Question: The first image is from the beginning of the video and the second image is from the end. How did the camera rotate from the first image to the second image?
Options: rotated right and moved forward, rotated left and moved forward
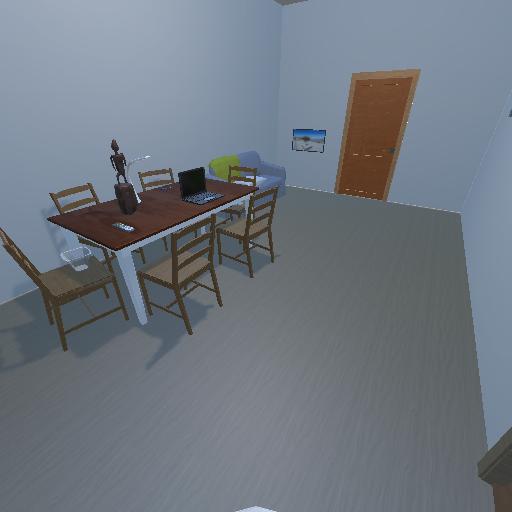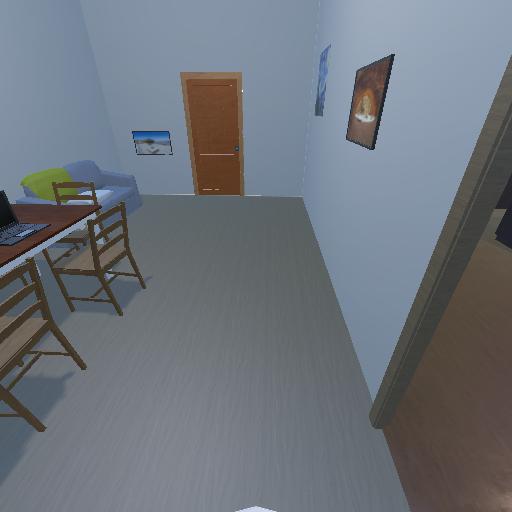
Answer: rotated right and moved forward